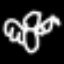
Label: angel